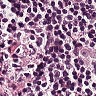
Metastatic tissue present: yes